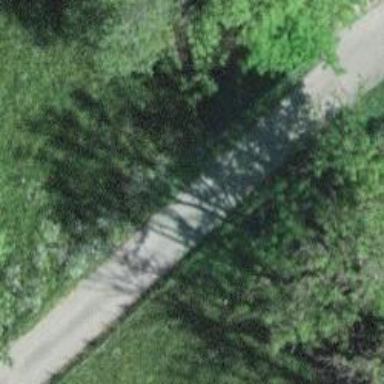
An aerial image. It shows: Service road with grade1 tracktype.